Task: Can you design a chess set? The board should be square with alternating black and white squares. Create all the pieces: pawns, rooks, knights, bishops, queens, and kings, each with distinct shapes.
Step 4047:
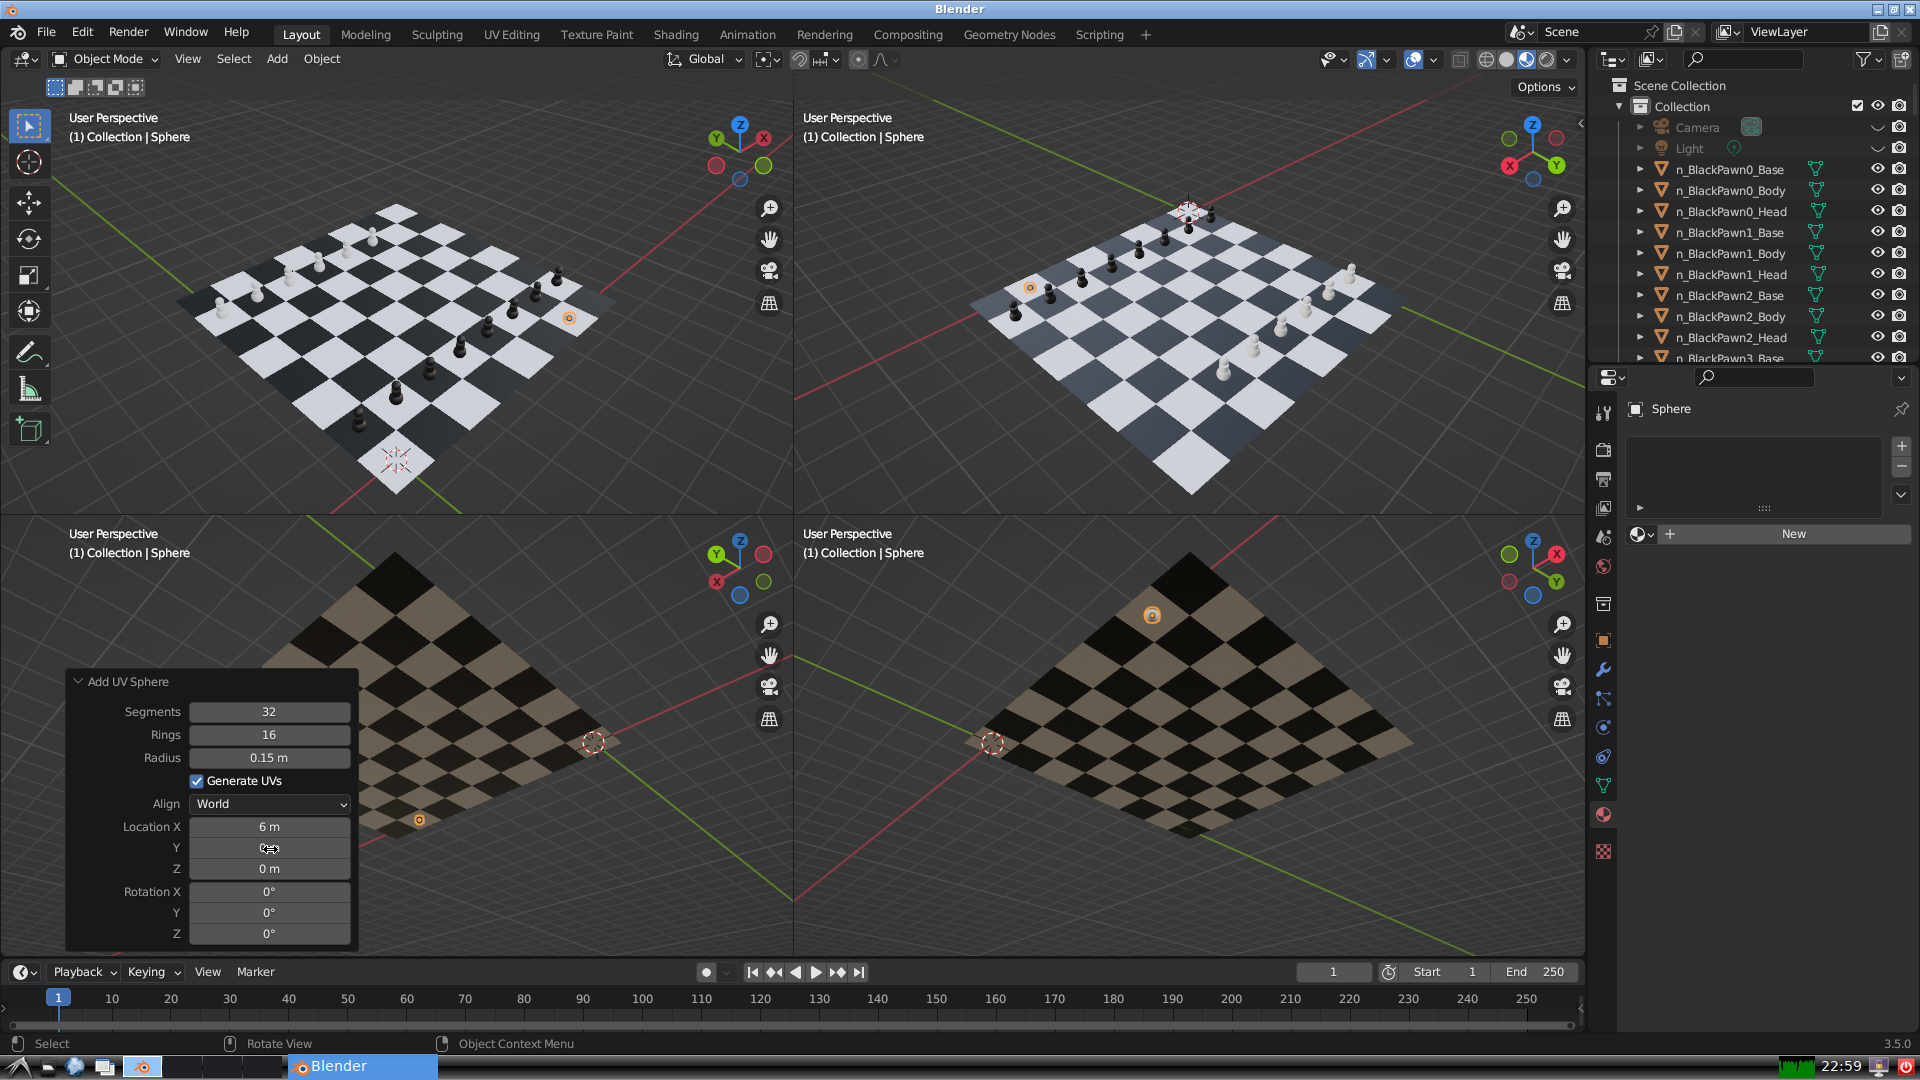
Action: click: no